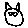
Label: cat